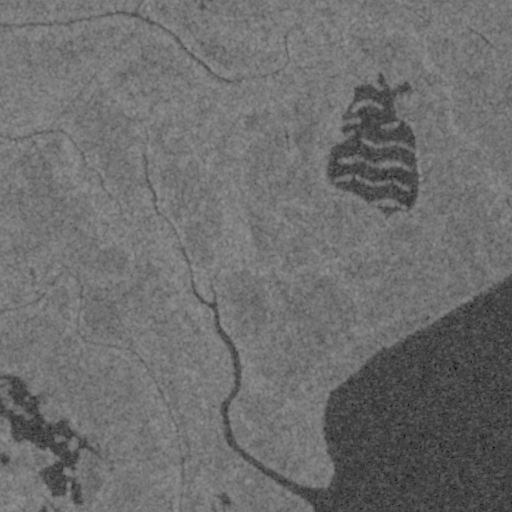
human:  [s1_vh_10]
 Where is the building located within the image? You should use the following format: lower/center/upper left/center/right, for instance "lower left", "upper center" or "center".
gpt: The building is located in the center left of the image.
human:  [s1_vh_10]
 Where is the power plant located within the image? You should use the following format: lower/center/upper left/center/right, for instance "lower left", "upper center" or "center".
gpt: There is no power plant in the image.

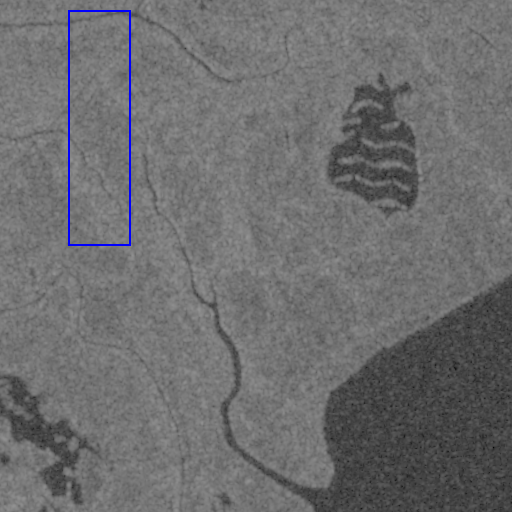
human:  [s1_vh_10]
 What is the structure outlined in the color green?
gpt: There is no green outline.
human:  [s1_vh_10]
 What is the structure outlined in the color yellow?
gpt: There is no structure outlined in yellow.